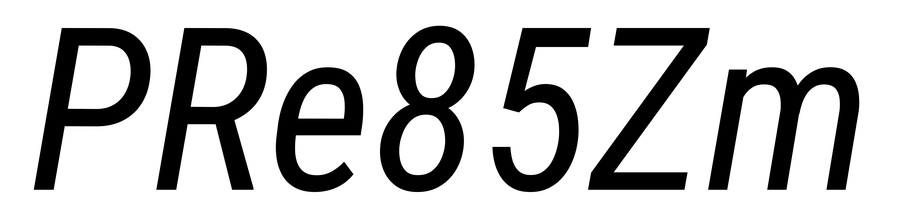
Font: Roboto-Italic_Condensed_Italic